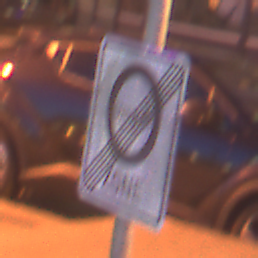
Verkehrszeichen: EndeUmweltzone
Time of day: Night
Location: Outdoor (Urban)
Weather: PartlyCloudy
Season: NotSpecified
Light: Artificial